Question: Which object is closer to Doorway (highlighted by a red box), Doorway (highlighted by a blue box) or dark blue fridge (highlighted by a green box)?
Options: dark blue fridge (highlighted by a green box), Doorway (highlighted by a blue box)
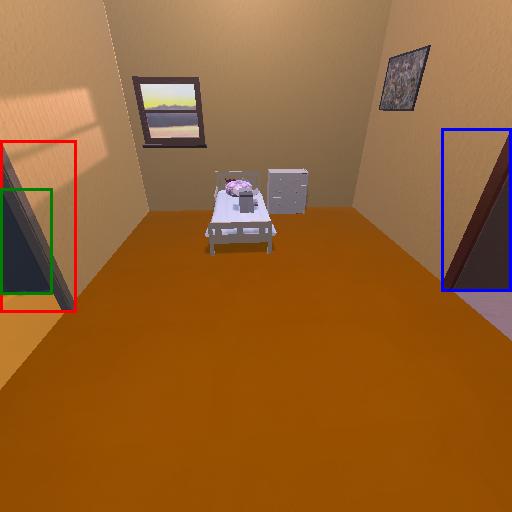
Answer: dark blue fridge (highlighted by a green box)